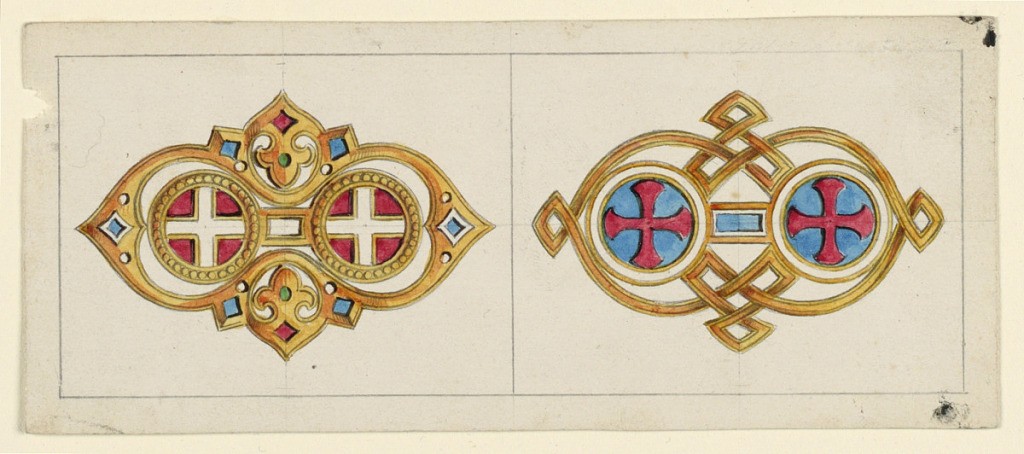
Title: Two Designs for Brooches in the "Byzantine" Style
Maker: Carlo Ansorge, German, active Rome, 1800–89
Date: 1860–65
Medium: Pen and brown ink, brush and watercolor, graphite on white paper
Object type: Drawing
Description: Middle drawing in image. At left: In the center are two circles, similar to -63-56 left, connected by a rectangle.  The arch framed by a pseudo-gothic form.  At right: A similar central motif; the circles containing red crosses upon blue are framed by an angularly entwined band.